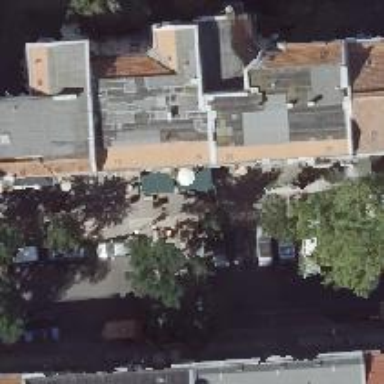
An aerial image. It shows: Bar.